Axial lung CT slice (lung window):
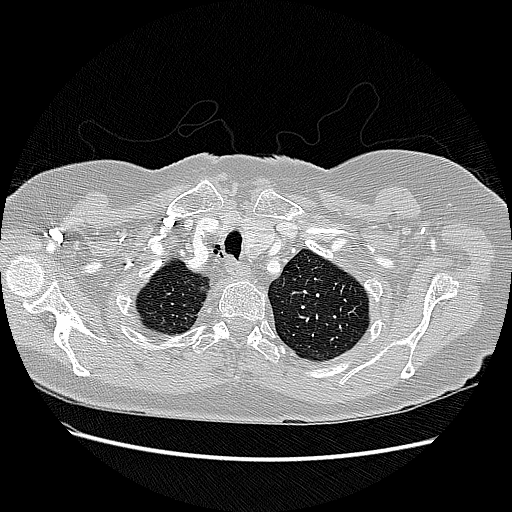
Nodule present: no